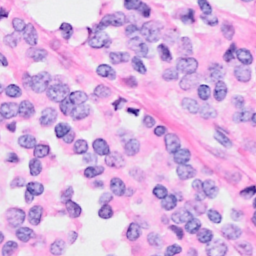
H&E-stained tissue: Breast